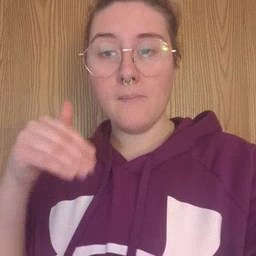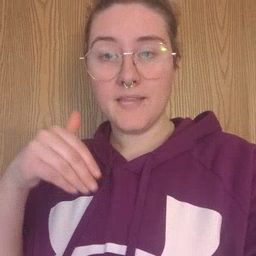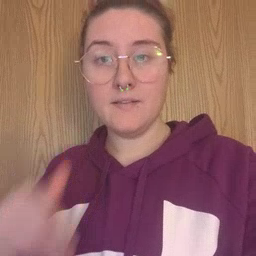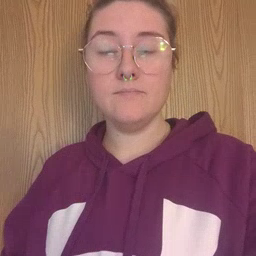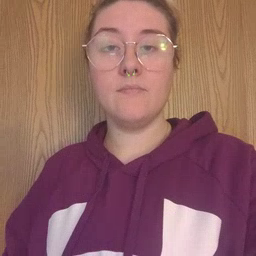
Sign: puppy